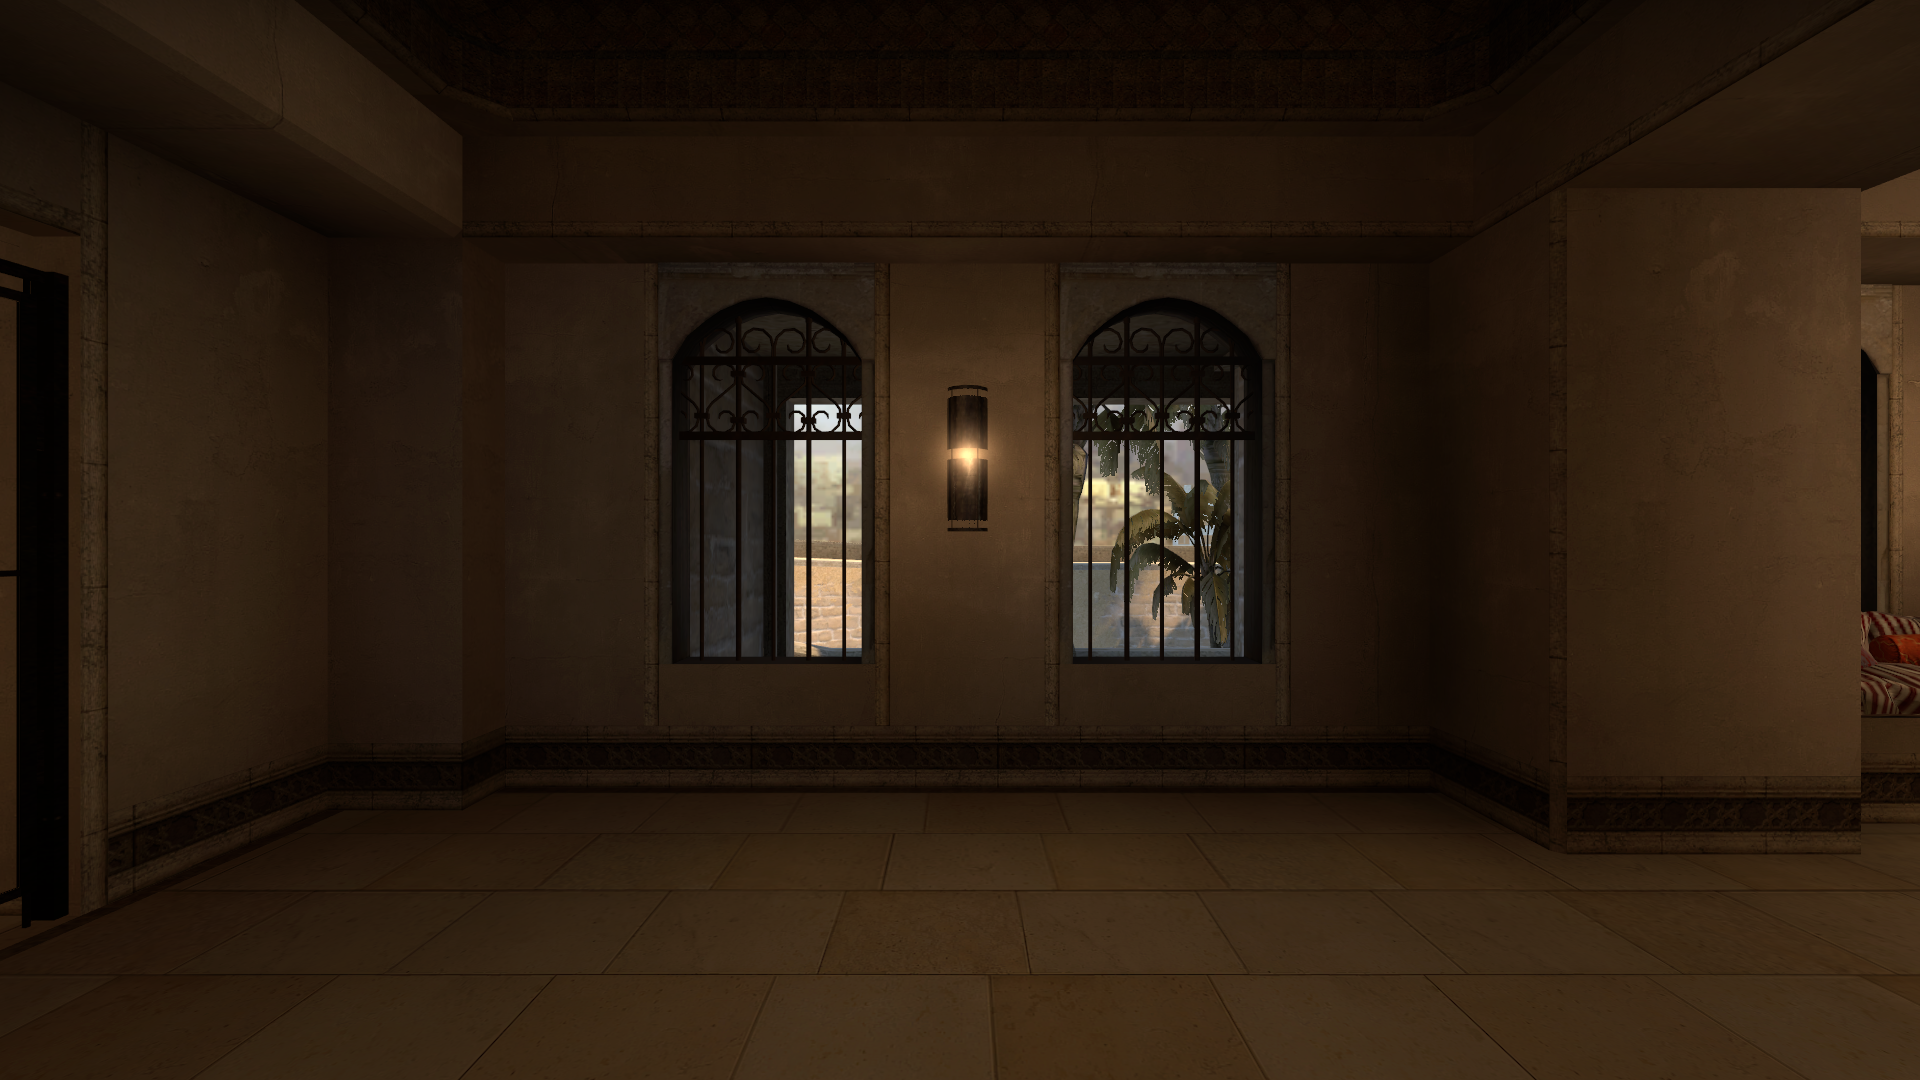
Map: de_mirage